Question: I'm not sure what the term I'm looking for but here is an example.
Consider this chart

What I'm trying to do is stop the end data points Jan & Dec from making the rest of the data points flat/barely indistinguishable from each other.
What I want to do is to tell SSRS not scale the points in the end of the line - or something like that.
Edit: For Clarification:
I don't want to hide data points, I just want the extremes to not cause the the scaling of the other points to be affected. For example, if the average of the other data points is say 100, and the extremes are 5000, then I want the chart to scale to around 100 and the extremes to be scaled down. Of course I'll add data labels to show that they are way out of scale.
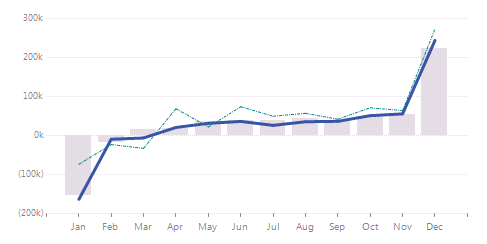
Answer: You can use in SSRS Charts.
See <URL>.
The major caveat is that you don't really have a lot of control if and when they appear:
> You cannot specify where to place a scale break on your chart. The
chart uses its own calculations based on the values in your dataset to
determine whether there is sufficient separation between data ranges
to draw a scale break on the value axis (y-axis) at run time.
So there's no guarantee they'll work as you desire even if enabled.
Still, it's worth considering. Set the property at the level:

Does a good job when they do work: